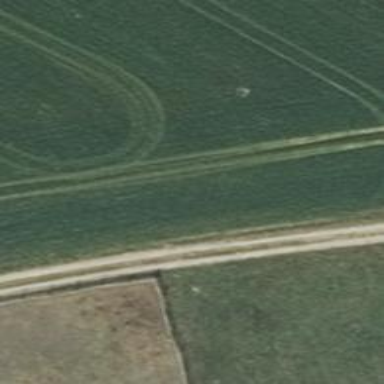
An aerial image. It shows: Track with grade 3 tracktype.